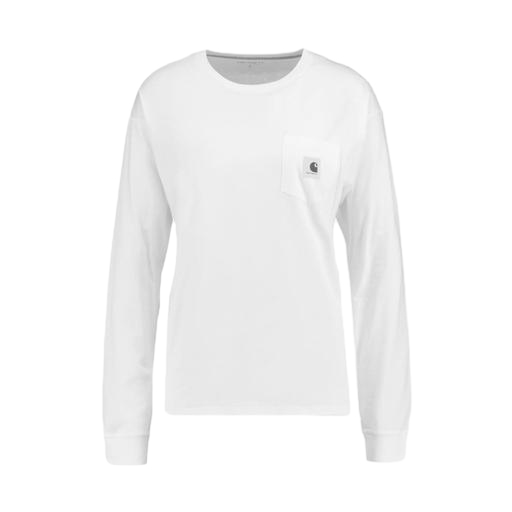
white women's classic long-sleeve t-shirt, white women's long-sleeve top, white long sleeve logo t-shirt, white background